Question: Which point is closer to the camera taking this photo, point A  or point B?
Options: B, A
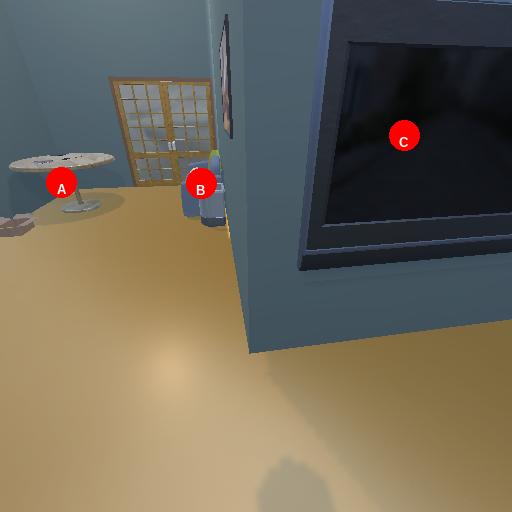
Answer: B